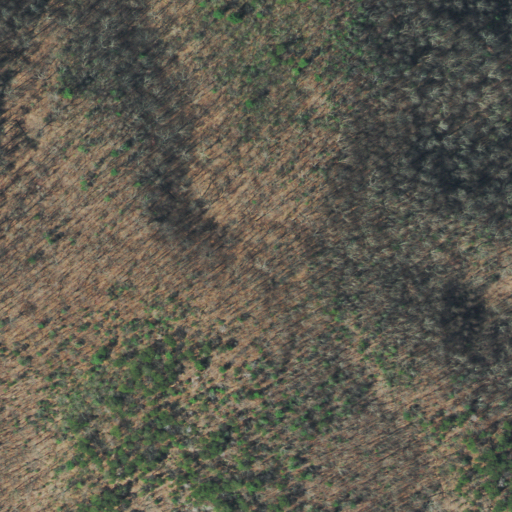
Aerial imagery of mountain in Tennessee named Licklog Top containing deciduous forest and mixed forest